Question: I have my carousel look like this:

I couldn't get my labels to display properly.
Here is how I create one of my box :
'''
<div class="tl-box-wrapper">
<div class="tl-box">
<div class="tl-top"> <i class="fa fa-circle yellow"></i>
</div>
<div class="tl-bot"> <i class="fa fa-circle yellow"></i>
</div>
<div class="tl-right">Yellow</div>
</div>
</div>
'''
As you can see, I create my label in here:
'<div class="tl-right">Yellow</div>'
I'm not sure why is not showing.
Can someone tell me what I missed? My whole code is in this <URL>.
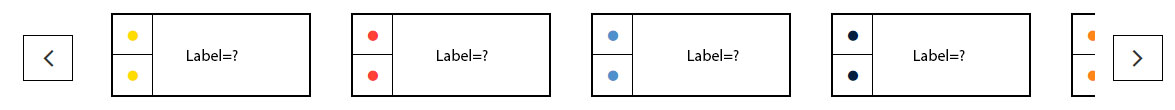
Answer: Edit your css with the following:
'''
.tl-right {
width:80%;
height:100%;
display: table-cell;
vertical-align: middle;
text-align: center;
// ADD THIS
font-size:20pt;
}
'''
see the <URL> i made
Your code at .mp-carousel #mp-carousel-overflow contains font-size: 0pt which basicly means that your font is invisible.